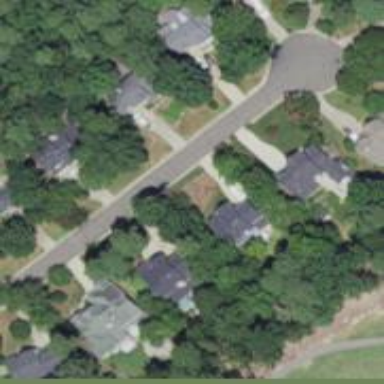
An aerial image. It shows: Smooth asphalt road in residential area.